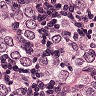
Metastatic tissue present: yes